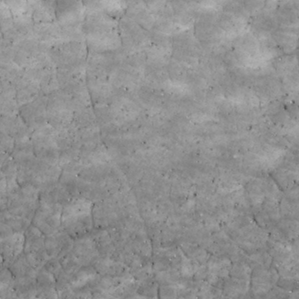
Label: non_frost